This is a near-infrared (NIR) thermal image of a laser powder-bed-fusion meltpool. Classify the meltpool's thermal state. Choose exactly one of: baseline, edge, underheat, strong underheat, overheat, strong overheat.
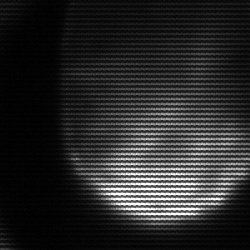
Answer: edge